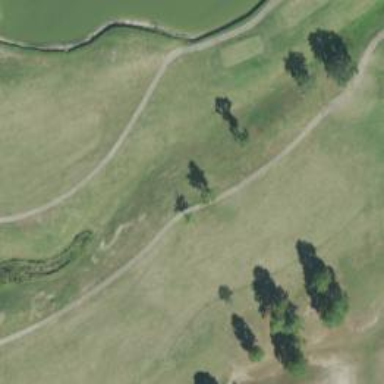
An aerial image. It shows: Path used for both walking and golf.